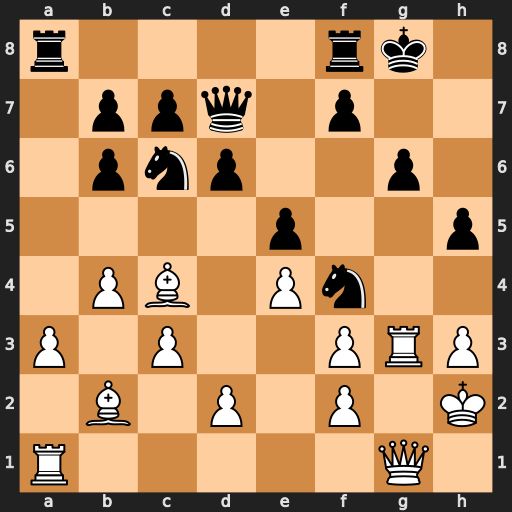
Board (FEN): r4rk1/1ppq1p2/1pnp2p1/4p2p/1PB1Pn2/P1P2PRP/1B1P1P1K/R5Q1
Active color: w
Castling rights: -
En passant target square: -
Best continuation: Rxg6+ Kh7 Rg7+ Kh8 Qg5